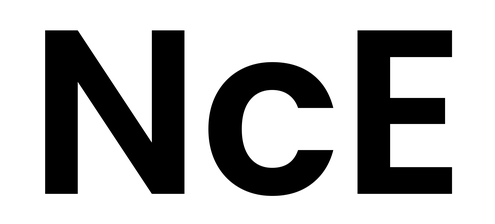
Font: Poppins-SemiBold